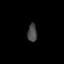
Tissue: prostate
Cell type: T cells
Senescence score: 0.3503
Nuclear area (px): 161
Mean DAPI intensity: 73.571